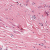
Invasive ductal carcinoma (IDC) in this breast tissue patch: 1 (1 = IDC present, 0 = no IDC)